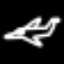
Label: airplane